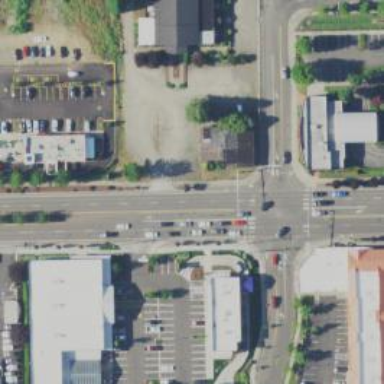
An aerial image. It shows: Trunk highway surrounded by retail buildings.